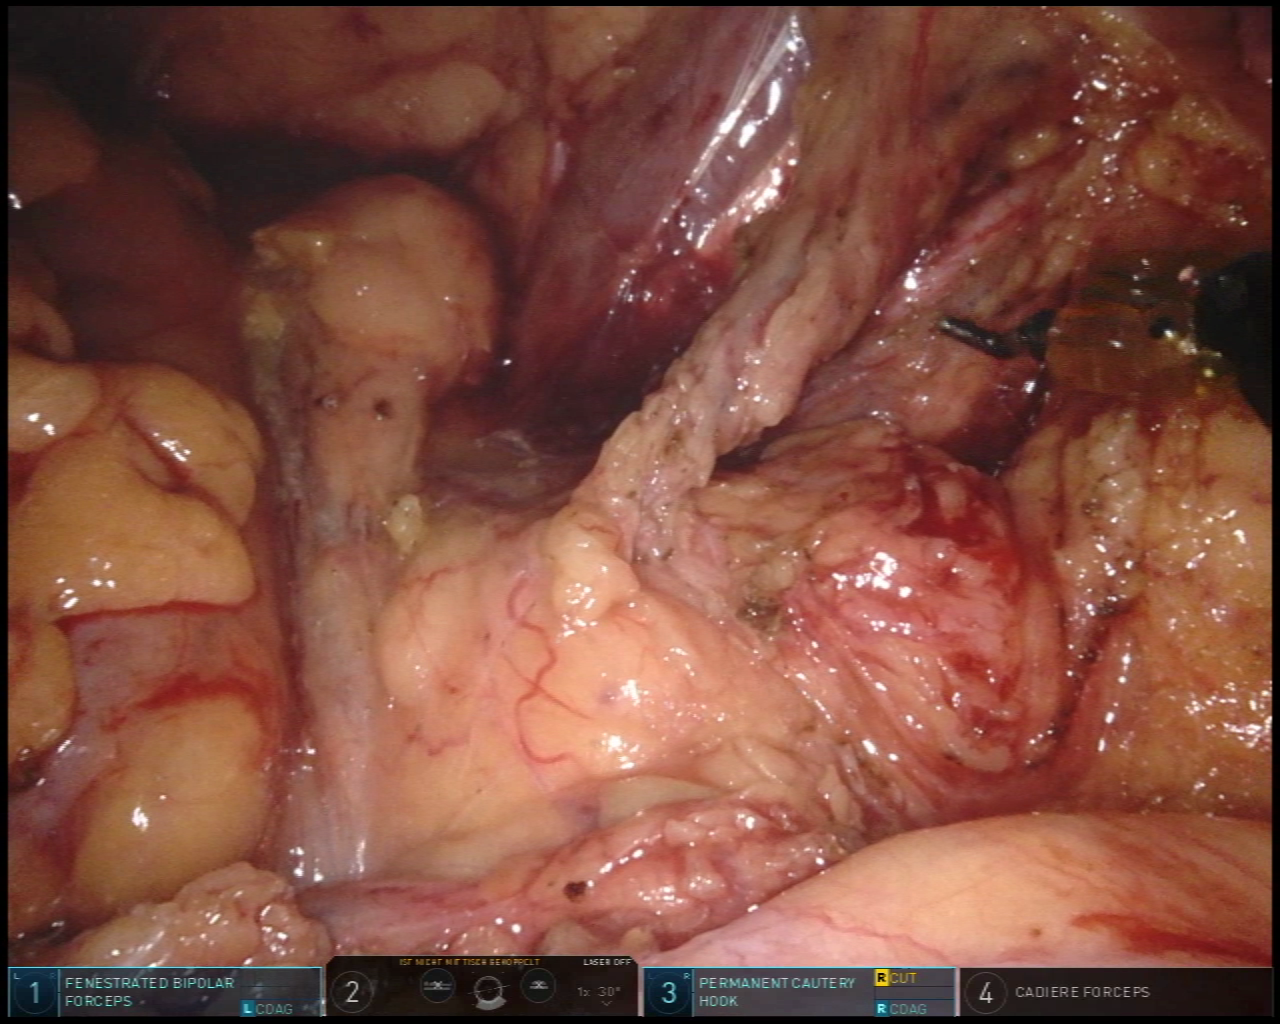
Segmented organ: ureter
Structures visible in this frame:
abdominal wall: no
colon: yes
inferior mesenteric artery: no
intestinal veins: no
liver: no
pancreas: no
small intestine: no
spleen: no
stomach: no
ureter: yes
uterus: no
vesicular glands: no